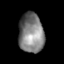
Tissue: skin
Cell type: Epithelial cells
Senescence score: 0.2762
Nuclear area (px): 967
Mean DAPI intensity: 128.723